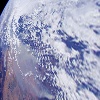
Label: cloud